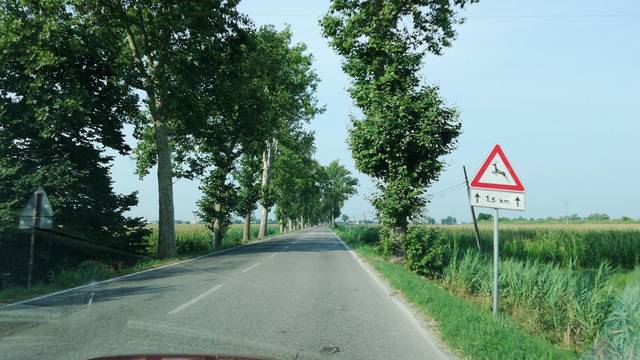
Region: Italy
Coordinates: 45.678, 12.817